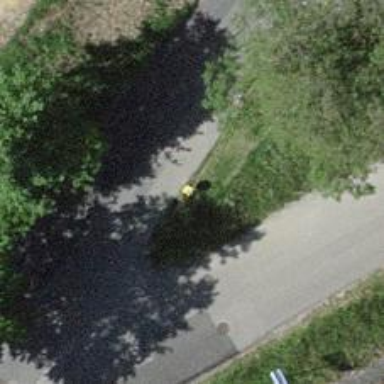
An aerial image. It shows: Post box is visible.